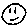
Label: smiley face